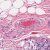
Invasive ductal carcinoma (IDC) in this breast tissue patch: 1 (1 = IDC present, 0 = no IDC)